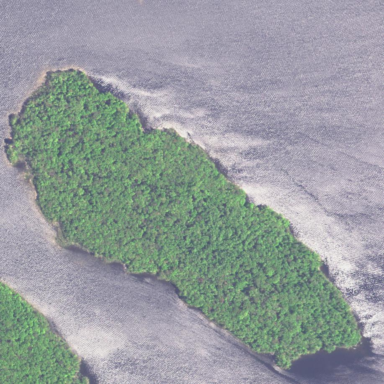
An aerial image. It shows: Islet.